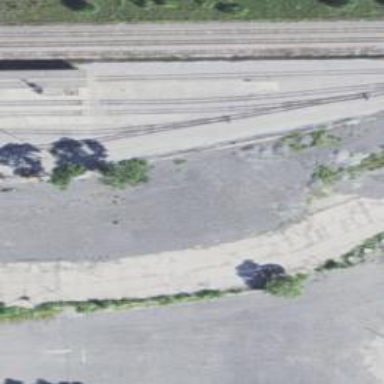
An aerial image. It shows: Abandoned railway siding.